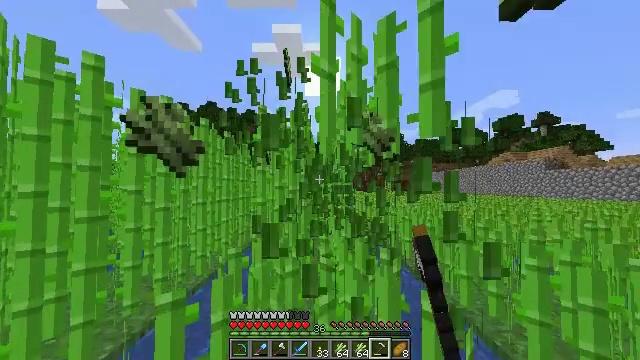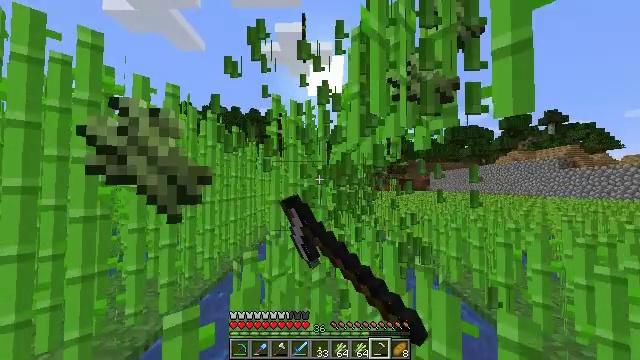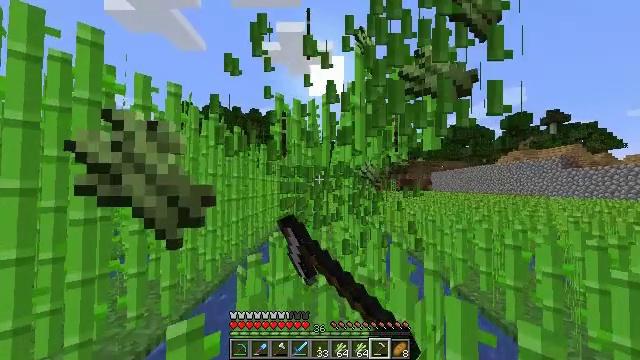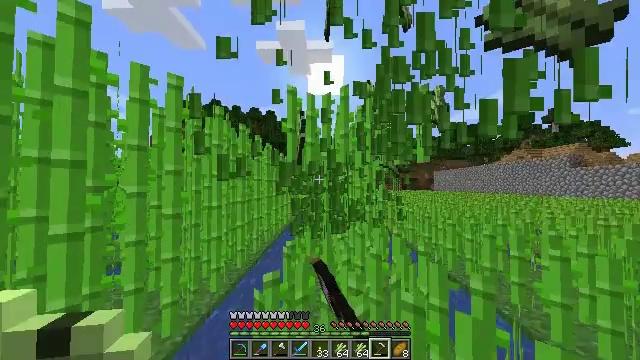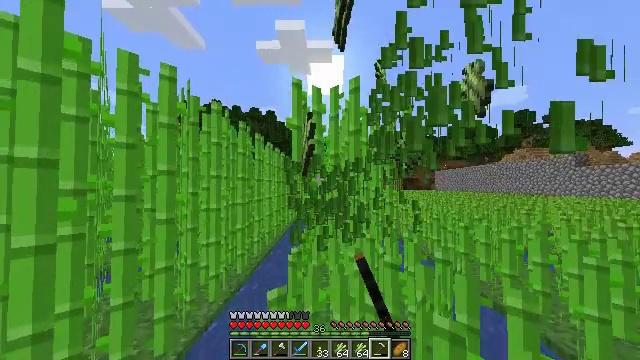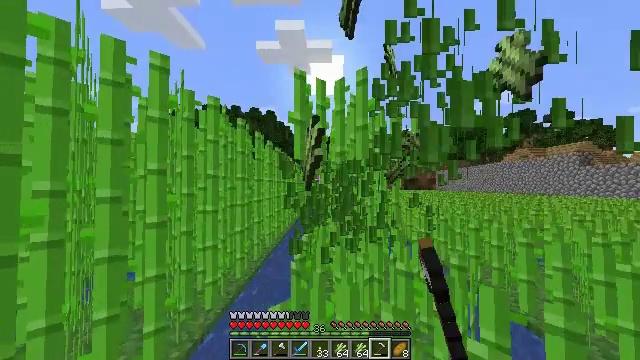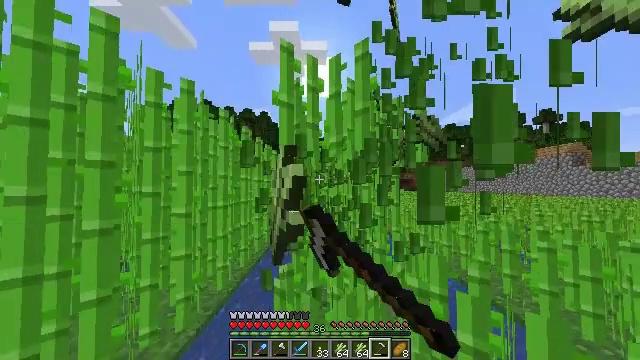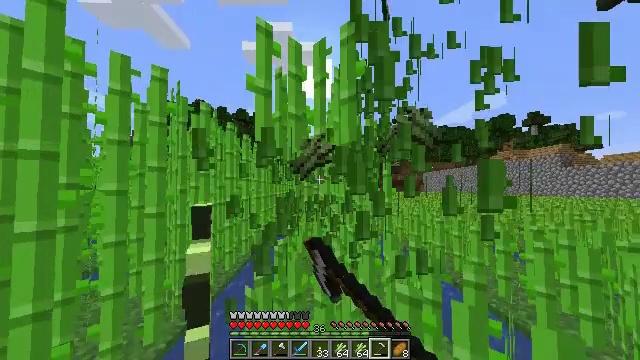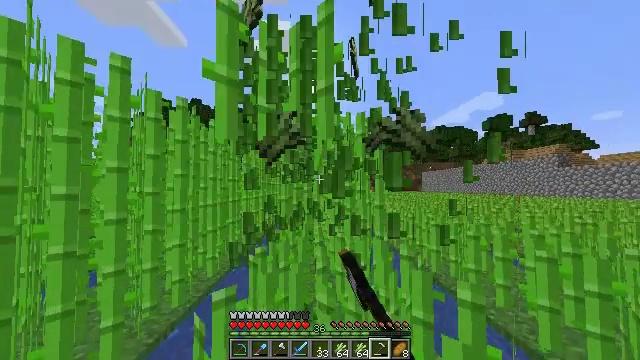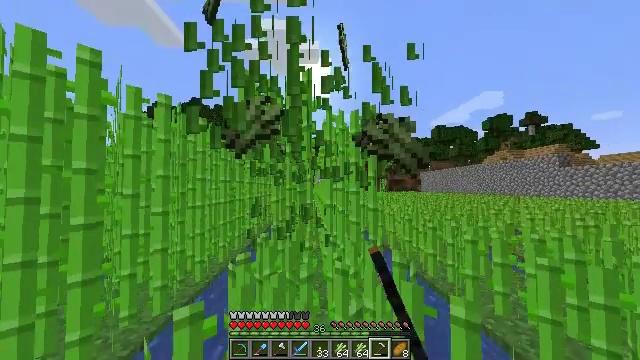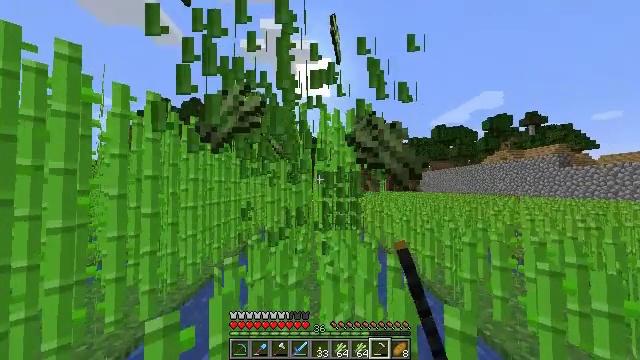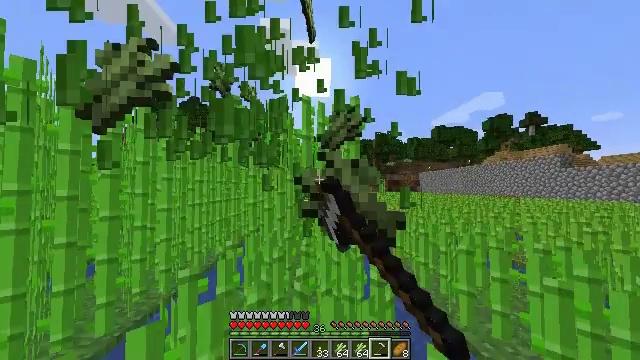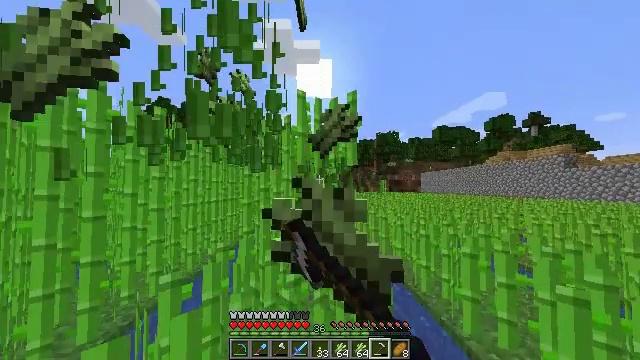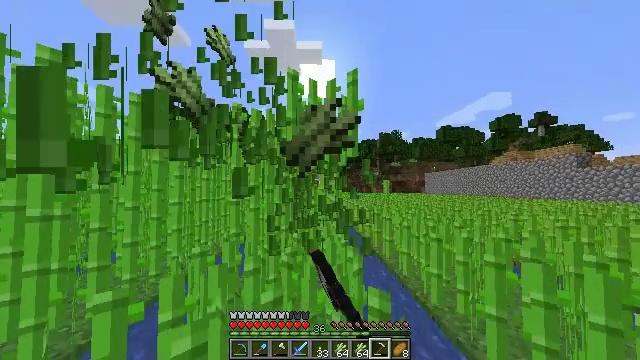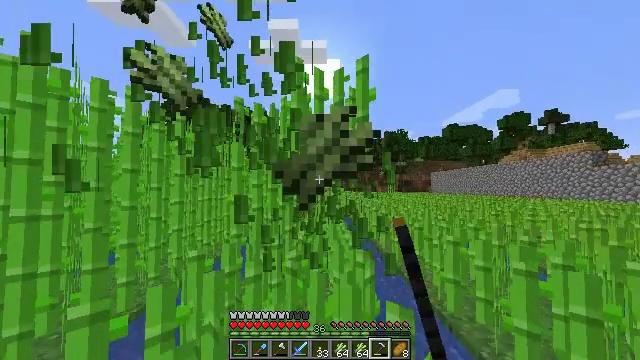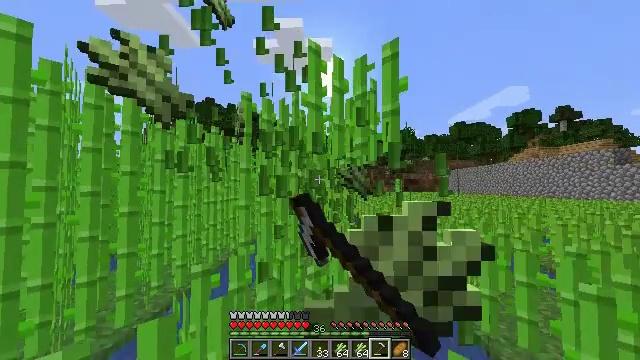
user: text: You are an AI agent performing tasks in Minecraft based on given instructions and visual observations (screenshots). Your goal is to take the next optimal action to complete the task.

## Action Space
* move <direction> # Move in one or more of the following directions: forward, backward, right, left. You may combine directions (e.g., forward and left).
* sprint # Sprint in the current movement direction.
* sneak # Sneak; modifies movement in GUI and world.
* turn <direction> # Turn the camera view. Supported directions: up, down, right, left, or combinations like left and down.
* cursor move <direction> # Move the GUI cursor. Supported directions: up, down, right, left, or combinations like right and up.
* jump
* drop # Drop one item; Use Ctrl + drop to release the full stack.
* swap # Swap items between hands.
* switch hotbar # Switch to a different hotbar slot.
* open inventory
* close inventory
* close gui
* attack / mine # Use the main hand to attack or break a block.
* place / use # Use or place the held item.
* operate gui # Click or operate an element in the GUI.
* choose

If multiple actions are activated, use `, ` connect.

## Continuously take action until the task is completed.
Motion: motion action
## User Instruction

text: Mine the sugar cane near rivers.
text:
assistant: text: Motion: move forward and move left, sprint, attack / mine
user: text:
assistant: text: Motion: move forward and move left, sprint, attack / mine
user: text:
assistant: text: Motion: move forward, sprint, attack / mine
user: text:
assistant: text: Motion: move forward, sprint, attack / mine
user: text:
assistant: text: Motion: move forward, sprint, attack / mine
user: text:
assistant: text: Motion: move forward and move right, sprint, turn right, attack / mine
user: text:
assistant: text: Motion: move forward and move right, sprint, turn right, attack / mine
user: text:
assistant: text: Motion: move forward and move right, sprint, attack / mine
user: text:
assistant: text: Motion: move forward and move right, sprint, attack / mine
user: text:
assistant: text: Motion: move forward and move right, sprint, attack / mine
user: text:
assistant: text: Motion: move forward, sprint, attack / mine
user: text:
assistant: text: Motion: move forward, sprint, attack / mine
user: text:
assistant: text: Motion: move forward, sprint, attack / mine
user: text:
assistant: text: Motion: move forward and move left, sprint, turn left, attack / mine
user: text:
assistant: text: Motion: move forward and move left, sprint, turn left, attack / mine
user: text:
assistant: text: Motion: move forward and move left, sprint, attack / mine
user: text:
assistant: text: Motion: move forward and move left, sprint, attack / mine
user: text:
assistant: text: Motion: move forward and move left, sprint, attack / mine
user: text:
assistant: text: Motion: move forward and move left, sprint, attack / mine
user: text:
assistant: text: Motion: move forward, sprint, attack / mine
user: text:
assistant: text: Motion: move forward and move right, sprint, attack / mine
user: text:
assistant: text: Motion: move forward and move right, sprint, attack / mine
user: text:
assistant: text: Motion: move forward and move right, sprint, turn right, attack / mine
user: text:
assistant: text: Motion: move forward and move right, sprint, attack / mine
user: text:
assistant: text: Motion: move forward and move right, sprint, attack / mine
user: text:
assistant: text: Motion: move forward, sprint, attack / mine
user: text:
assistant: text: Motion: move forward, sprint, attack / mine
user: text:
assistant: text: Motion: move forward, sprint, attack / mine
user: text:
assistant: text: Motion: move forward, sprint, attack / mine
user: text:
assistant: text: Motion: move forward and move left, sprint, turn left, attack / mine